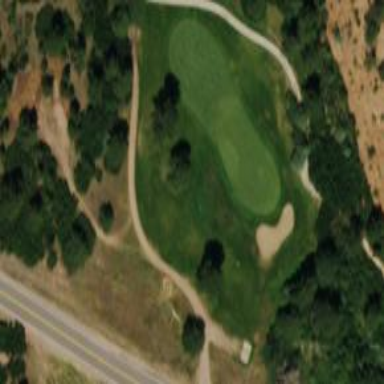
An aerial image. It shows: View of golf hole.